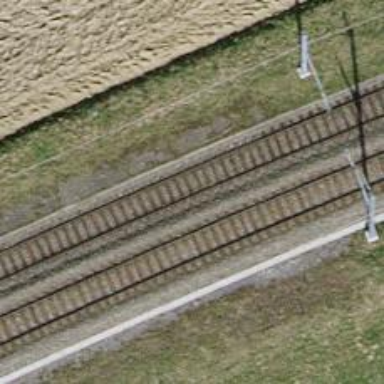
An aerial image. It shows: Single railway track with electrified contact line.